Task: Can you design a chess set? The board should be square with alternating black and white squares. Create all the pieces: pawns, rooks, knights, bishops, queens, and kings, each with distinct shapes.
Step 2442:
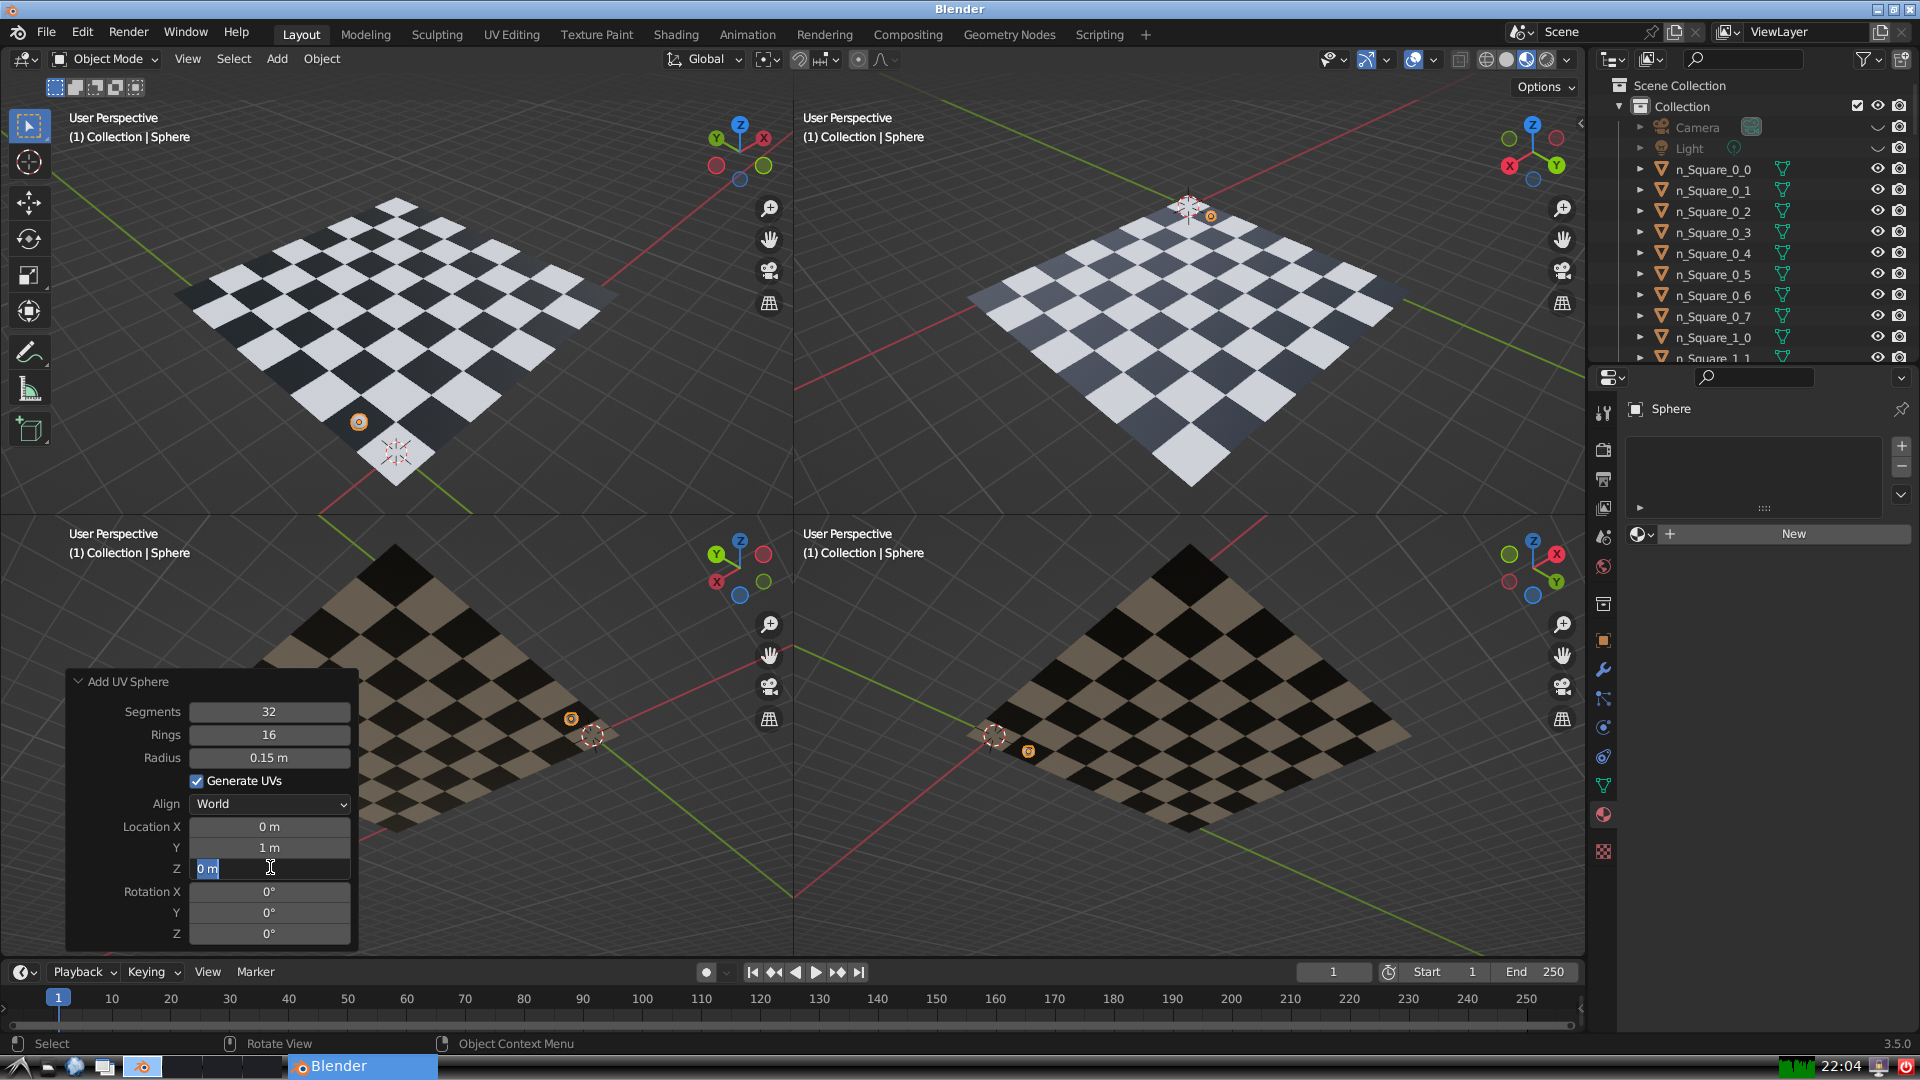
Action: input_text: 0.15